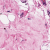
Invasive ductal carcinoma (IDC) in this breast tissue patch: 0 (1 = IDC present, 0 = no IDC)